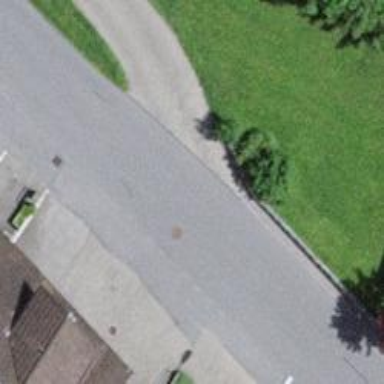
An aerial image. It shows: Tertiary road with asphalt surface.